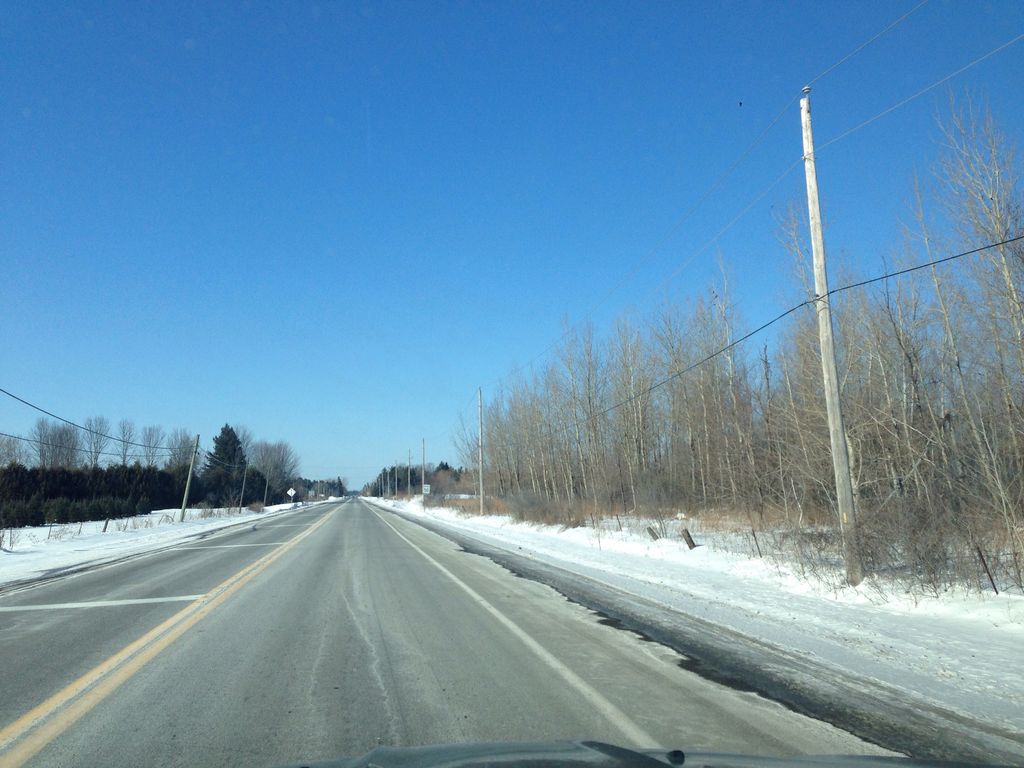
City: ottawa-gatineau